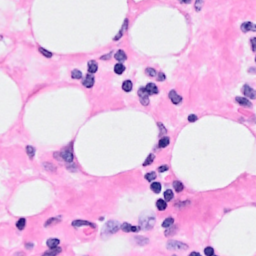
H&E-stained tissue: Breast